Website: ulta-beauty
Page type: billing-address
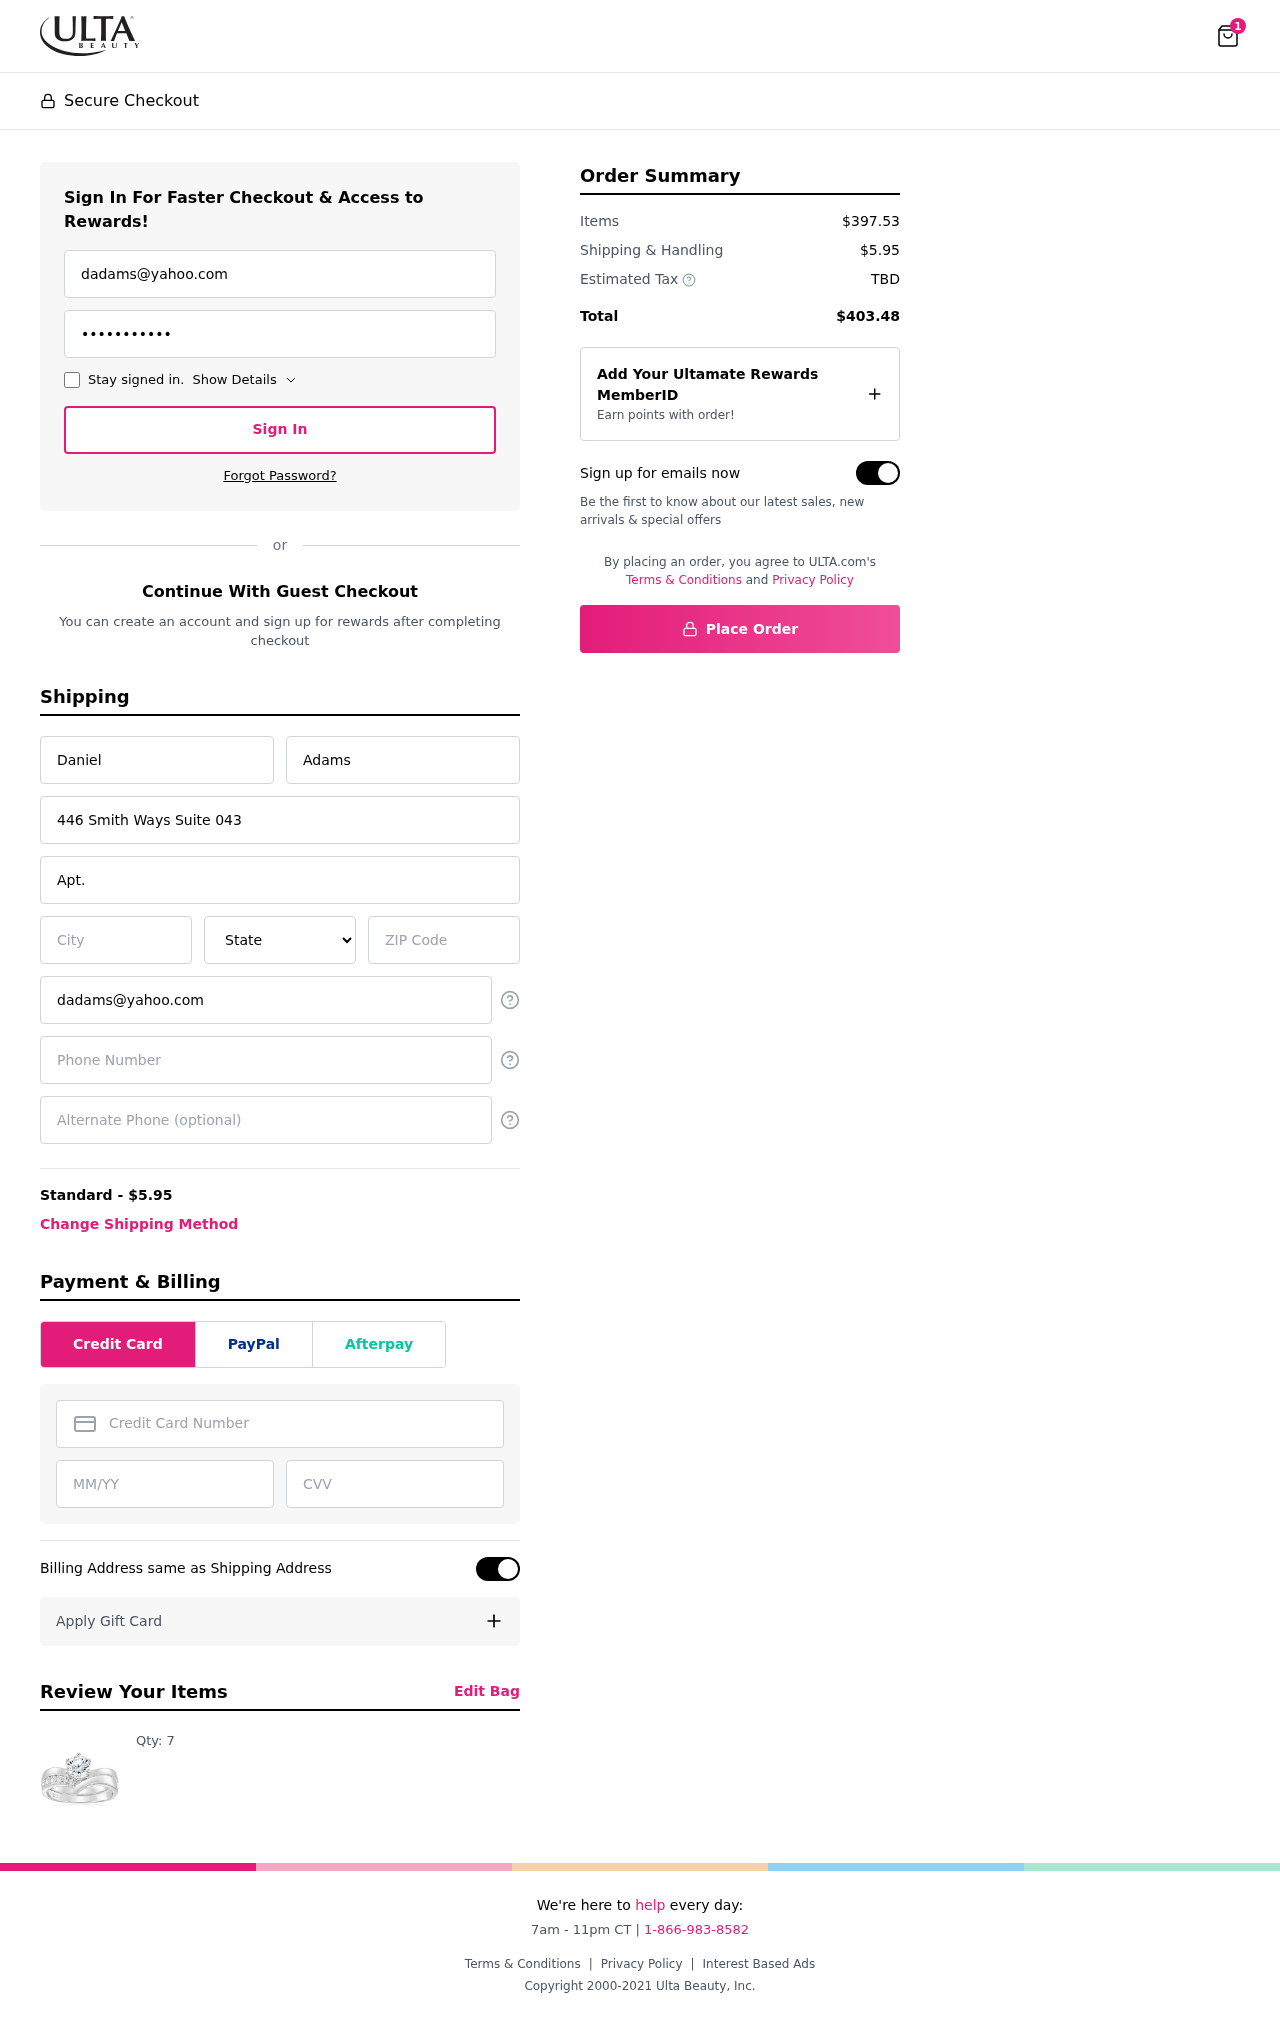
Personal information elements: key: PII_STATE
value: Louisiana
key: PII_EMAIL
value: dadams@yahoo.com
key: PII_FIRSTNAME
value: Daniel
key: PII_LASTNAME
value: Adams
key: PII_STREET
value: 446 Smith Ways Suite 043
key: PII_STREET2
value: Apt. 271
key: PII_CITY
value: East Caroline
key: PII_POSTCODE
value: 51953
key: PII_PHONE
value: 3176591953
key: PII_ALT_PHONE
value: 9376745366
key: PII_CARD_NUMBER
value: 3737 9917 3488 921
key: PII_CARD_EXPIRY
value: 05/29
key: PII_CARD_CVV
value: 8684
Product elements: key: PRODUCT1_QUANTITY
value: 7
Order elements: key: ORDER_NUM_ITEMS
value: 1
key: ORDER_SHIPPING_COST
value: $5.95
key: ORDER_SUBTOTAL
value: $397.53
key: ORDER_TOTAL
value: $403.48